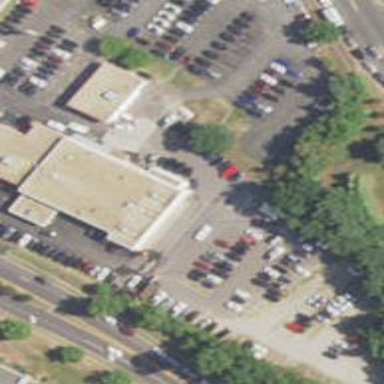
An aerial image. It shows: Retail area.